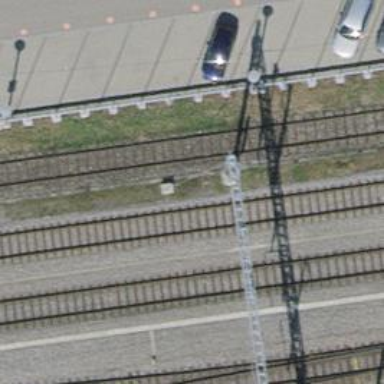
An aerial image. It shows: Solitary milestone along the railway.